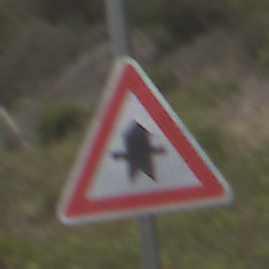
Verkehrszeichen: Vorfahrt
Umgebung: Outdoor, Nature
Tageszeit: Midday
Wetter: Overcast
Licht: Natural
Jahreszeit: NotSpecified
Kontrast: LowContrast